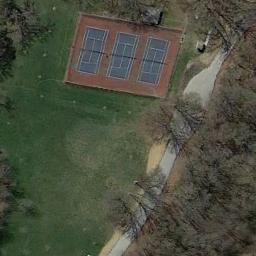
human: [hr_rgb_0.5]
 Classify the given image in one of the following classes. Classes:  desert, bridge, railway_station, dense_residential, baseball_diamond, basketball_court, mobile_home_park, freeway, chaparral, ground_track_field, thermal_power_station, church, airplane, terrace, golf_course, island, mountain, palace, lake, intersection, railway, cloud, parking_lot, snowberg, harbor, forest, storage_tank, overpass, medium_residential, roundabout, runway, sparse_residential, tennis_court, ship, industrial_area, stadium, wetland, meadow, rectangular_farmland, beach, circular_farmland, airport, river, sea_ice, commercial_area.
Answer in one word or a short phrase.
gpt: tennis_court